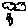
Label: bird